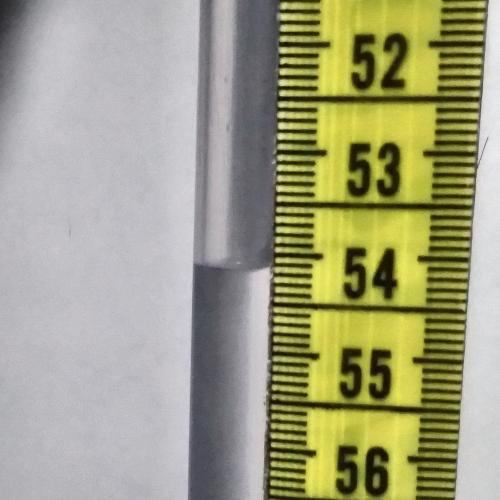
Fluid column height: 54.1 cm